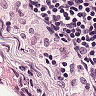
Metastatic tissue present: no